Question: I am a bit confused about the size of icon that appears in app list.
MSDN says
> The small mobile app tile that you want displayed on the phone app
list. Games must use the large mobile app tile in place of the small
mobile app tile. The small mobile app tile must be a 62 x 62 pixel PNG
file.
But the Visual Studio Market place test kit says

Is it a bug?
I think it must be 62 x 62 because it is the icon size that comes with template mobile project but I want to make sure my assumption is correct
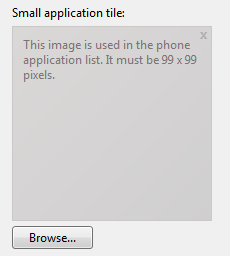
Answer: They want a 99 x 99 version of your 62 x 62 image. The little 62x62 that's compiled into your .xap is the one that will show up on the phone any way so this one is just for your app's details page.